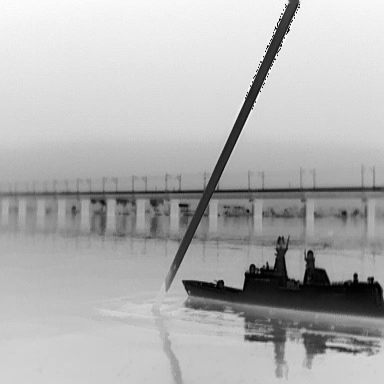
There is a warship in the infrared image.